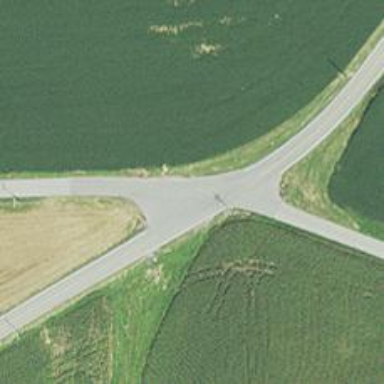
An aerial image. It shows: Stop road.